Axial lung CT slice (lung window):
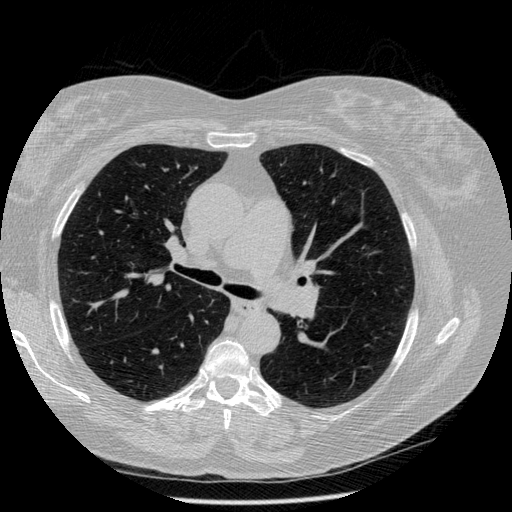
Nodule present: no